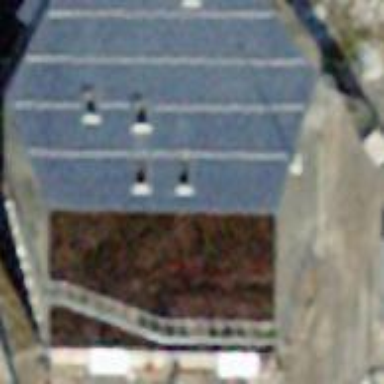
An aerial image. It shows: Building.